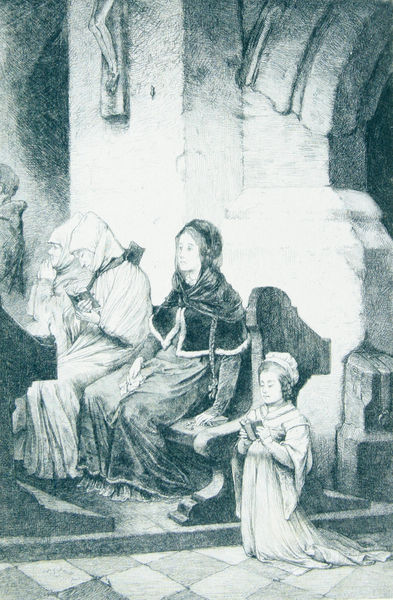
Titel: "Wie anders, Gretchen, war dir's-"
Künstler: Gabriel von Max
Schlagwörter: gruppe, kopf, schatten, umhang, weiß, frauen, menschen, mädchen, sitzen, frau, geste, grau, haar, holz, kleid, licht, schwarz, zeichnung, blick, schleier, haube, jung, wand, architektur, arme, falten, gesicht, kragen, stein, hände, kalt, kirche, boden, gewand, haare, mantel, drei, kind, mutter, tochter, locken, beine, füße, bogen, zöpfe, grafik, bank, stille, witwe, zopf, detail, lesen, stufe, stufen, tor, vanitas, fugen, ruine, gewölbe, buch, archtektur, kloster, kreuz, religion, druck, radierung, stich, fliesen, knien, nonne, hauben, mosaik, beten, gebet, bänke, taschentuch, kirchenbank, jesus, kreuzigung, christlich, knieend, kniend, andacht, knieen, knieende, kopftücher, kapelle, kruzifix, mönch, platten, fließen, heilig, kupferstich, cape, fromm, gebälk, generation, stifter, nonnen, seriendruck, inri, sünder, tochte, religoiin, betend, rtochter, bamk, krueizgung, buch beten